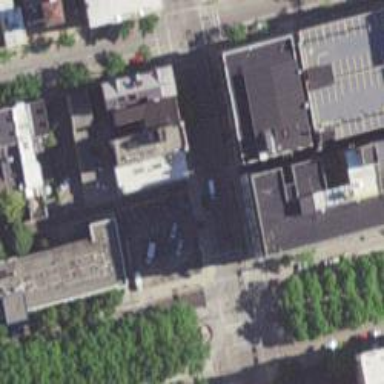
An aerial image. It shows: Alley classified as service road.